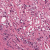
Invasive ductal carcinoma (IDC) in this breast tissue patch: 1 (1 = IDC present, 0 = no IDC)